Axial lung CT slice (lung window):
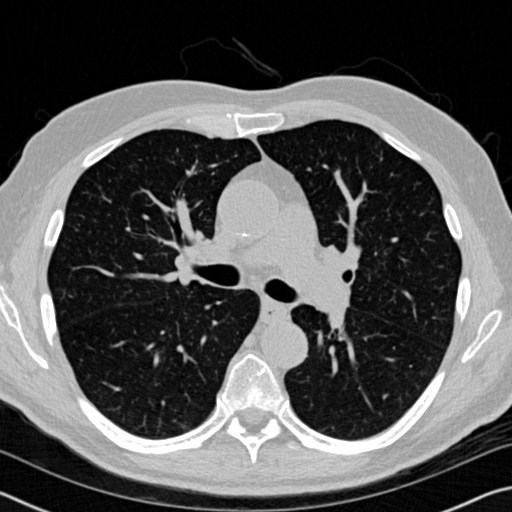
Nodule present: no